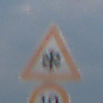
Verkehrszeichen: SchneeOderEisglaette
Zusatzzeichen unten: Geschwindigkeit10
Umgebung: Outdoor, Nature
Tageszeit: SunriseSunset
Wetter: PartlyCloudy
Licht: Natural
Jahreszeit: NotSpecified
Kontrast: LowContrast